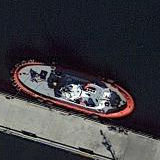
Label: civil